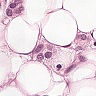
Metastatic tissue present: yes